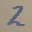
Label: 2